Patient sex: M
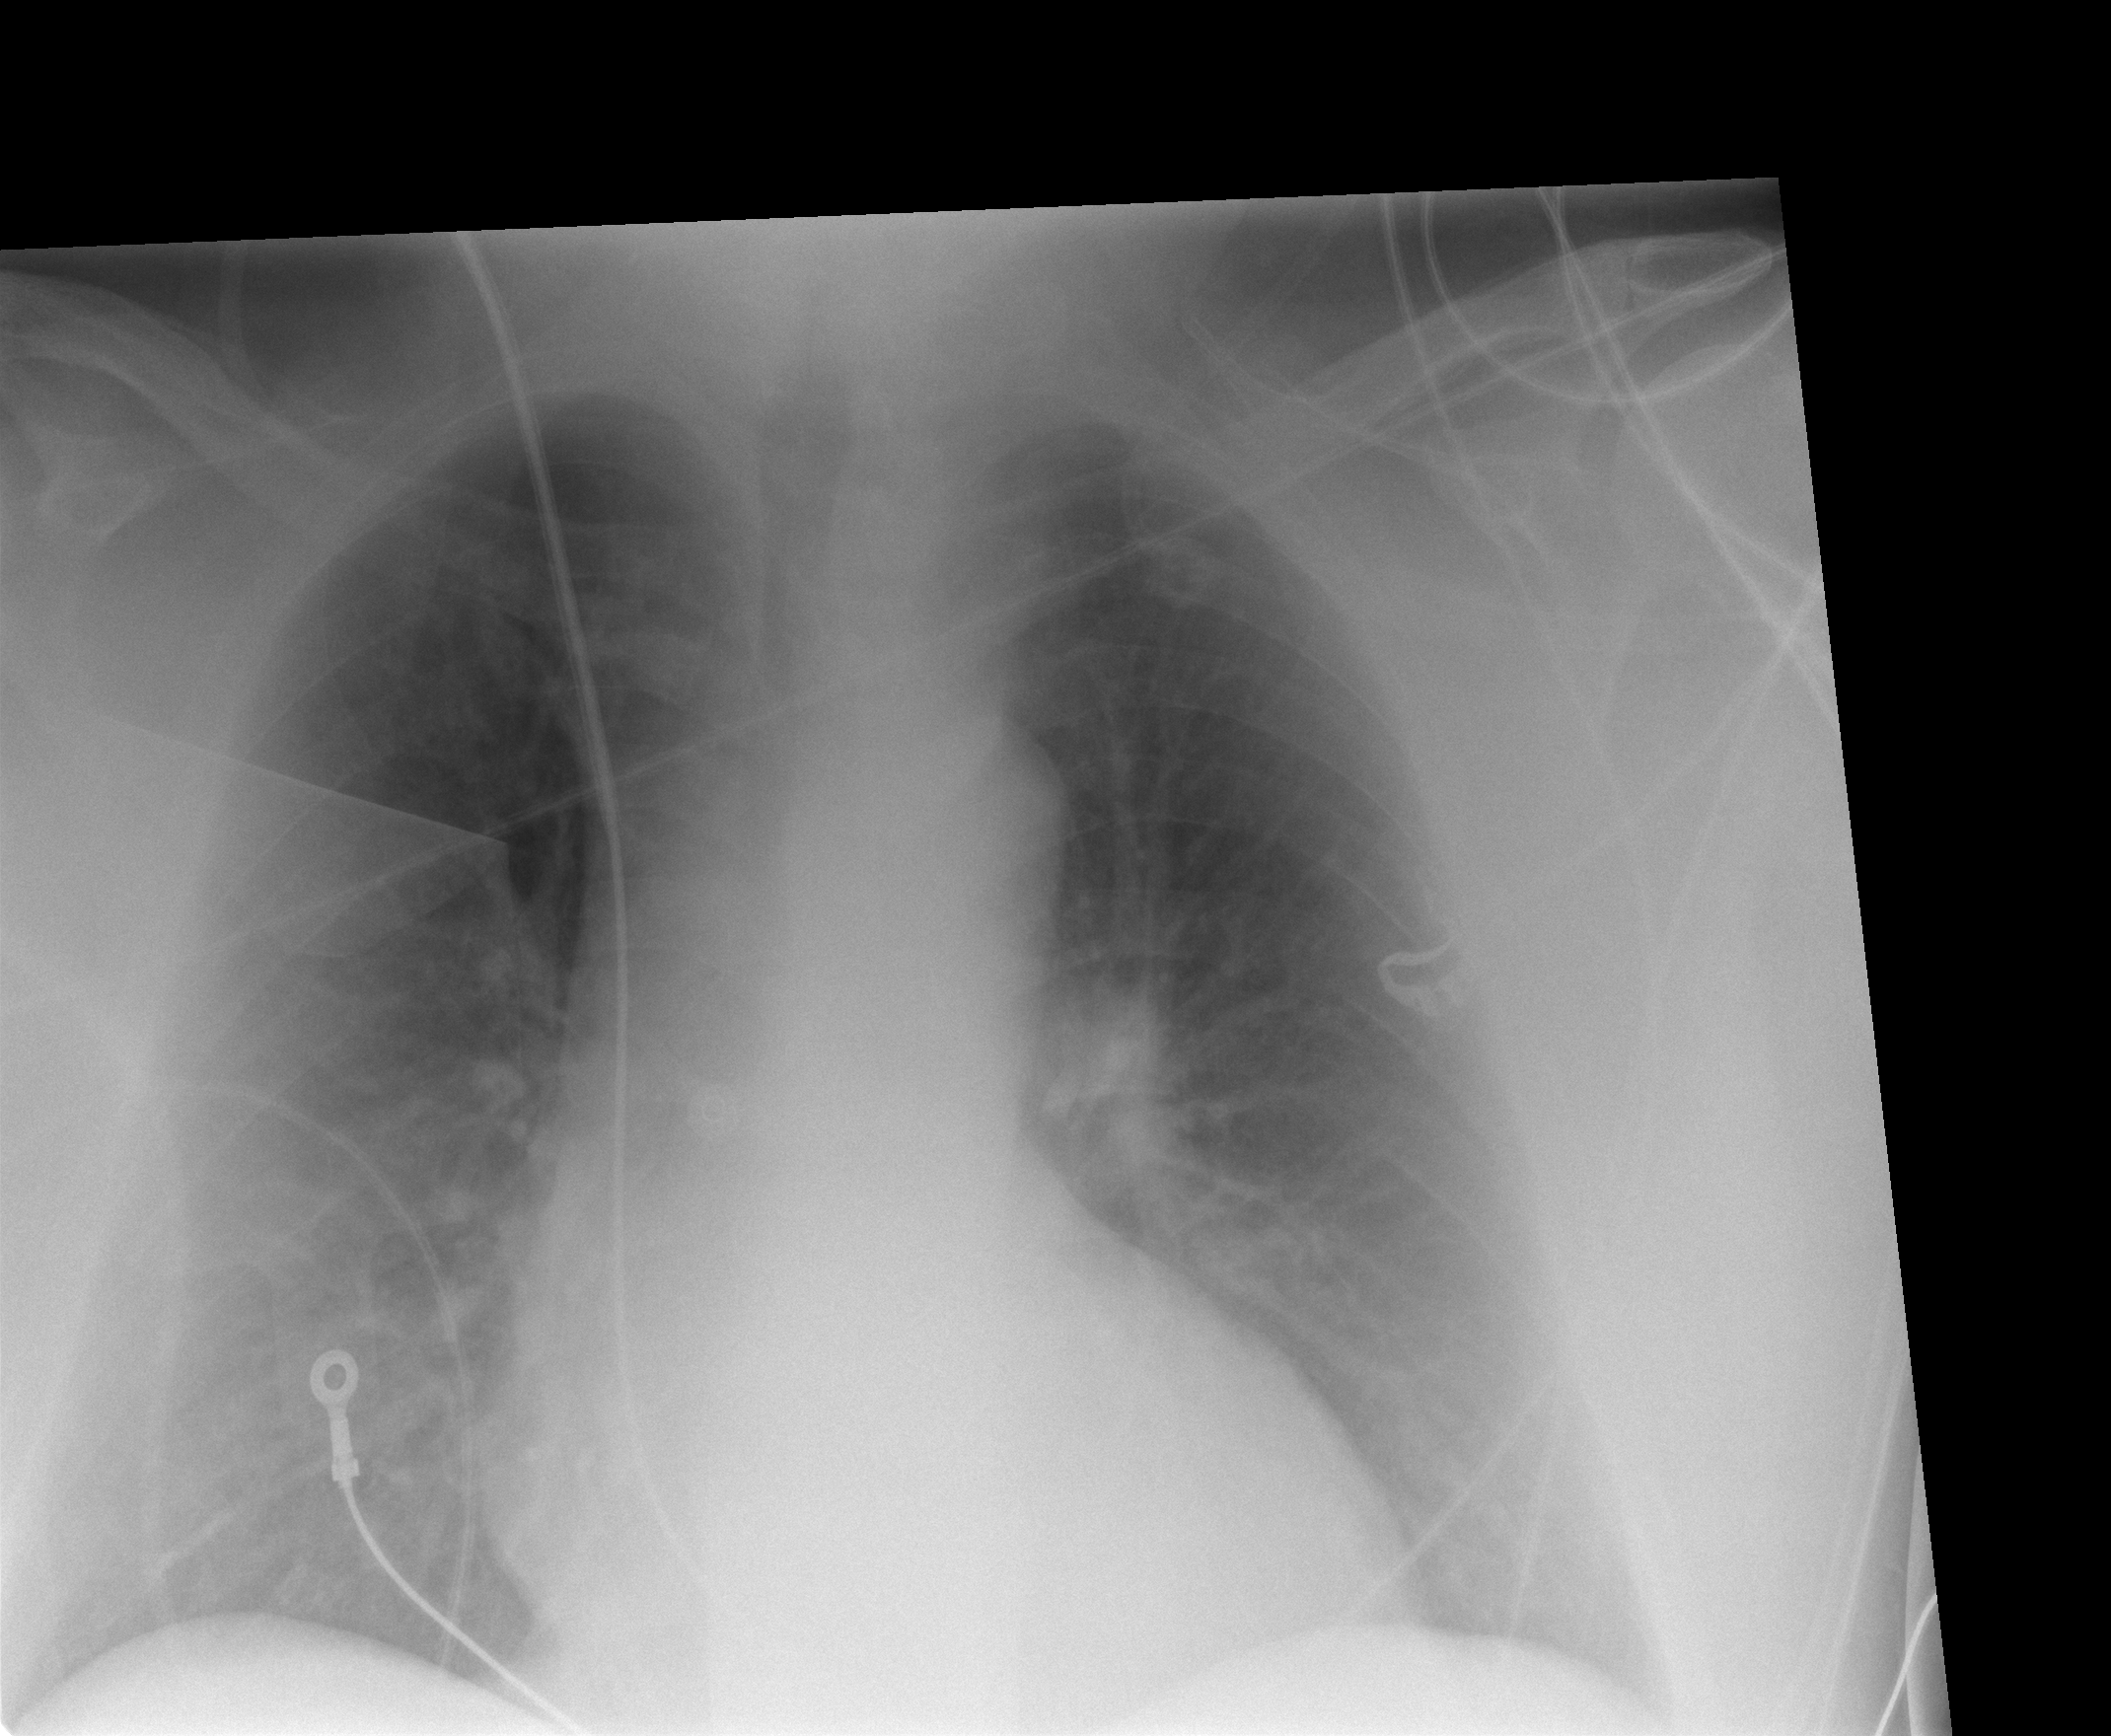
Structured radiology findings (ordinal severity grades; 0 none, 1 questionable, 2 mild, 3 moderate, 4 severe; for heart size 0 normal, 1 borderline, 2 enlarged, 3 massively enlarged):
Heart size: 0
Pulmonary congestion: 2
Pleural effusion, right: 0
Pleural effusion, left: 0
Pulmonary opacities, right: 0
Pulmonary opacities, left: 0
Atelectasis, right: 0
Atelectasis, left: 0